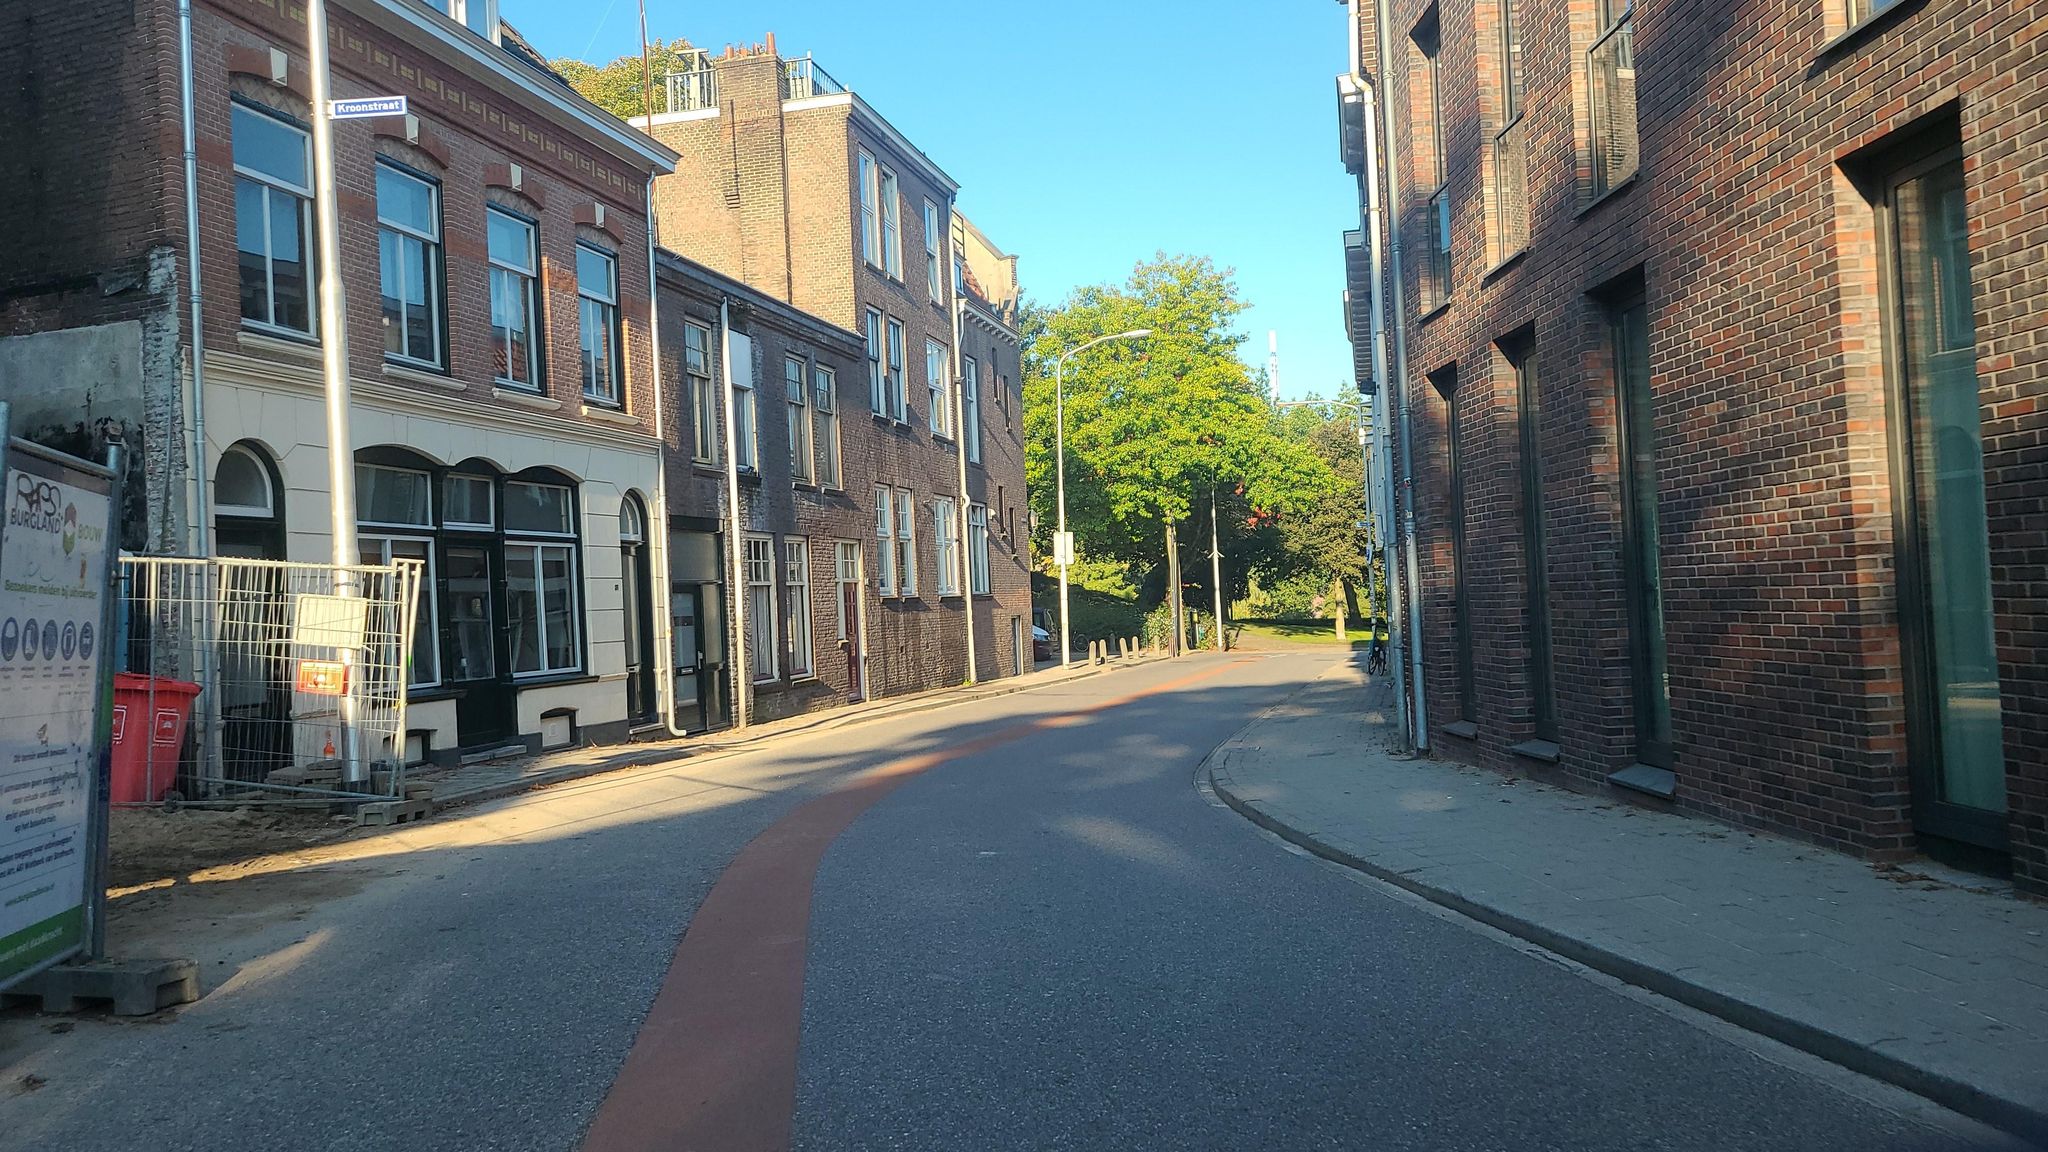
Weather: clear
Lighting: day
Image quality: good
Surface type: walking surface
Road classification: pedestrian, residential, service
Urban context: urban centre
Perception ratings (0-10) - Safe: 9.14, Lively: 8.34, Beautiful: 3.08, Boring: 5.15, Depressing: 1.44, Wealthy: 8.9